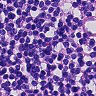
Metastatic tissue present: no